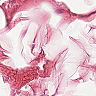
Metastatic tissue present: no